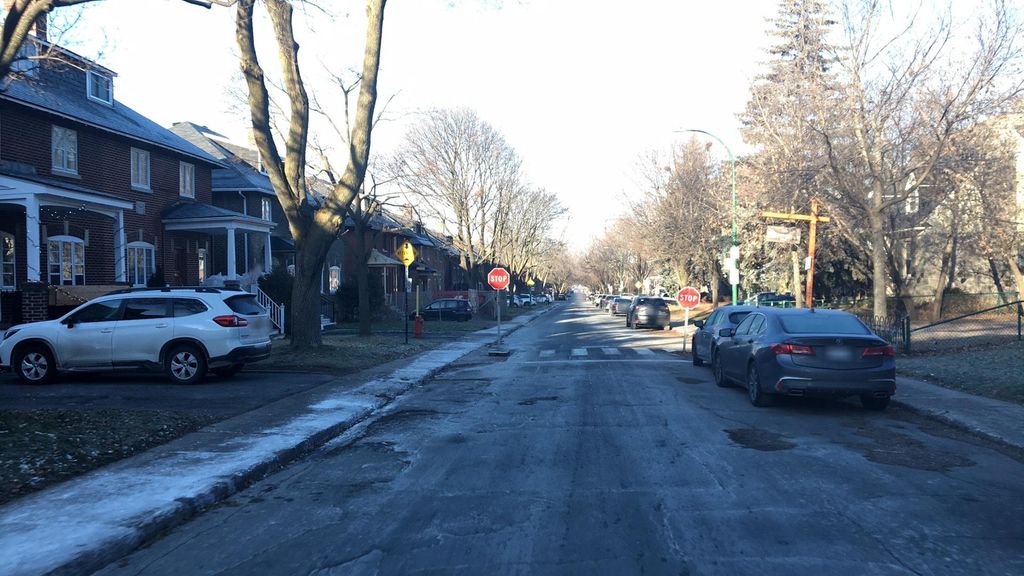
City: montreal